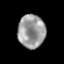
Tissue: prostate
Cell type: T cells
Senescence score: 0.3352
Nuclear area (px): 887
Mean DAPI intensity: 154.37